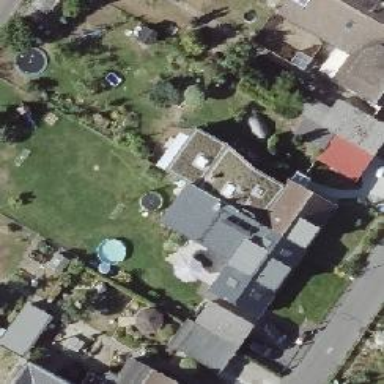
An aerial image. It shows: Semidetached house with gabled roof.